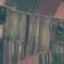
Label: PermanentCrop